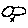
Label: bird